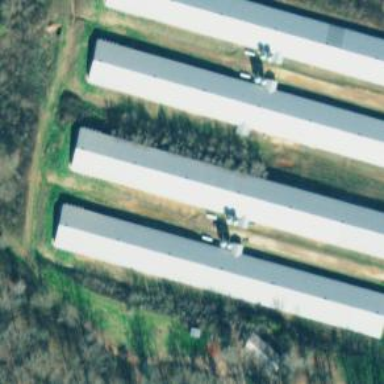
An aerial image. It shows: Poultry house.